Aerial crown-view tile of a tropical tree (Barro Colorado Island, Panama), acquired 20250915:
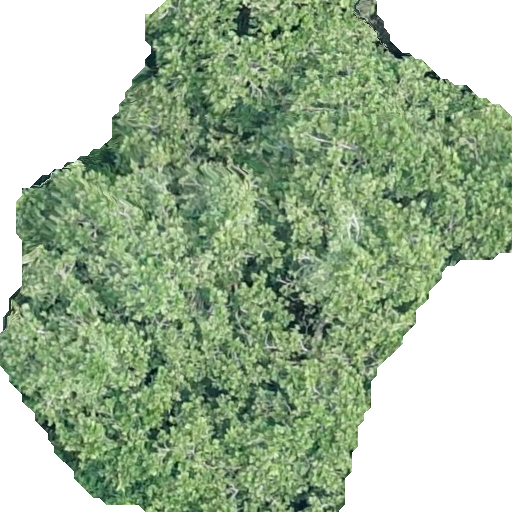
Species: Anacardium excelsum
GBIF accepted scientific name: Anacardium excelsum
Crown area: 294.797 m²